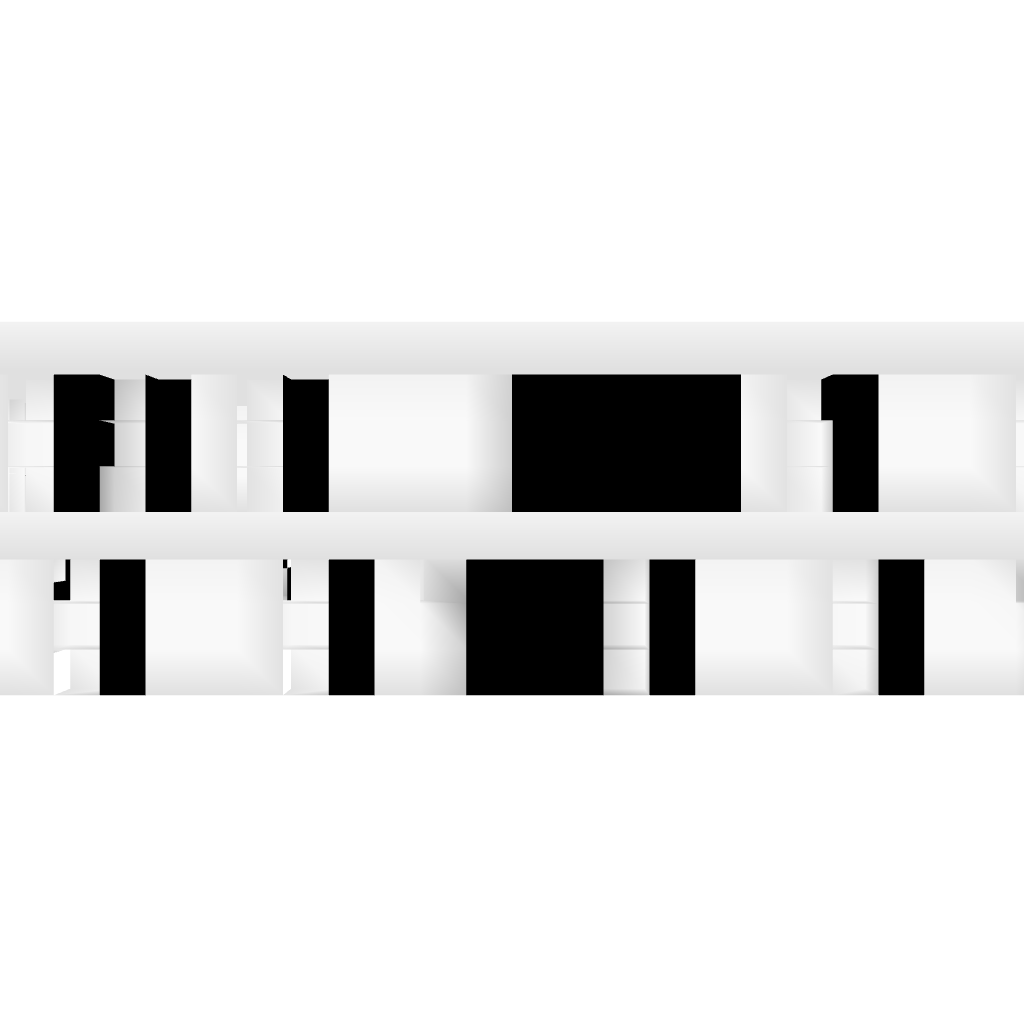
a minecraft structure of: Modern Villa bad low quality